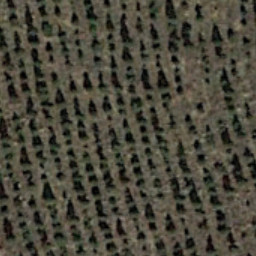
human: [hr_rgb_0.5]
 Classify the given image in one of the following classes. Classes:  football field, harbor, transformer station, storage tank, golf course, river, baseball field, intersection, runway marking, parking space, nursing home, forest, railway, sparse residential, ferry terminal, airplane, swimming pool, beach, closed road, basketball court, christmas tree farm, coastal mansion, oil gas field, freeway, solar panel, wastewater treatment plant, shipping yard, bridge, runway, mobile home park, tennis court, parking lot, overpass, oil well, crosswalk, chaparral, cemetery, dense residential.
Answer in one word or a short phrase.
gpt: christmas tree farm